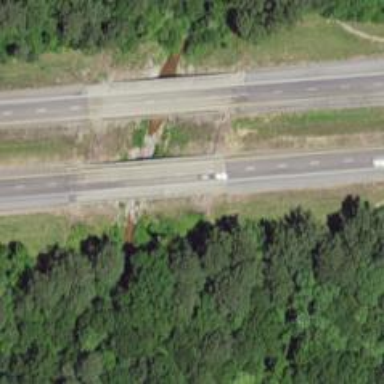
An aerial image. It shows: Viaduct bridge on motorway.